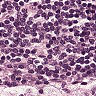
Metastatic tissue present: no